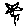
Label: flower